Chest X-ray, AP view. Patient: 27 years old, sex M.
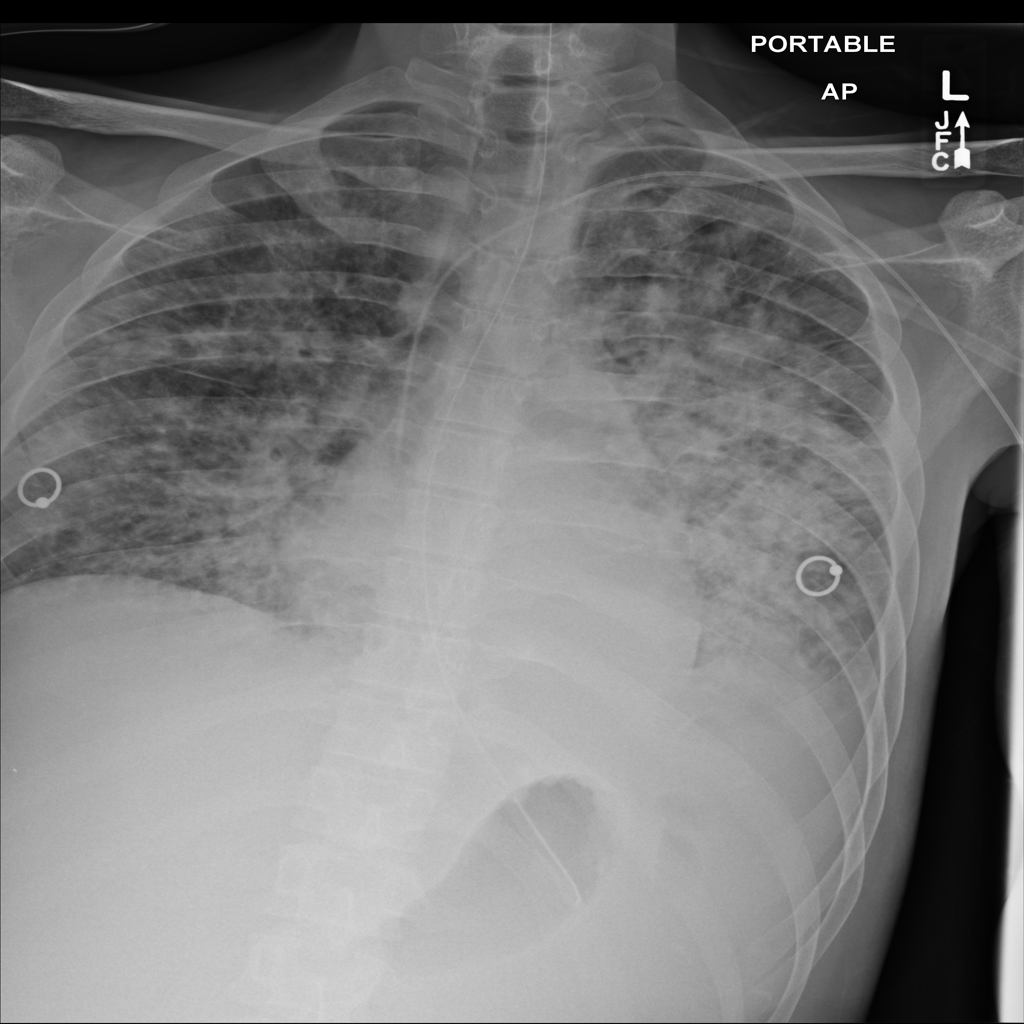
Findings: Effusion, Infiltration, Nodule